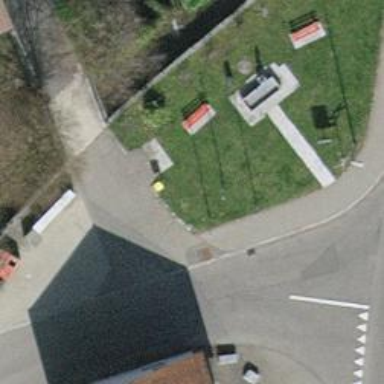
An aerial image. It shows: Flagpole which is man-made.